Interaction volume radius: 5 \u00c5
Interaction volume height: 30 \u00c5
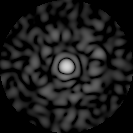
Disorder parameter: 0.8539